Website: crate-barrel
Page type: receipt
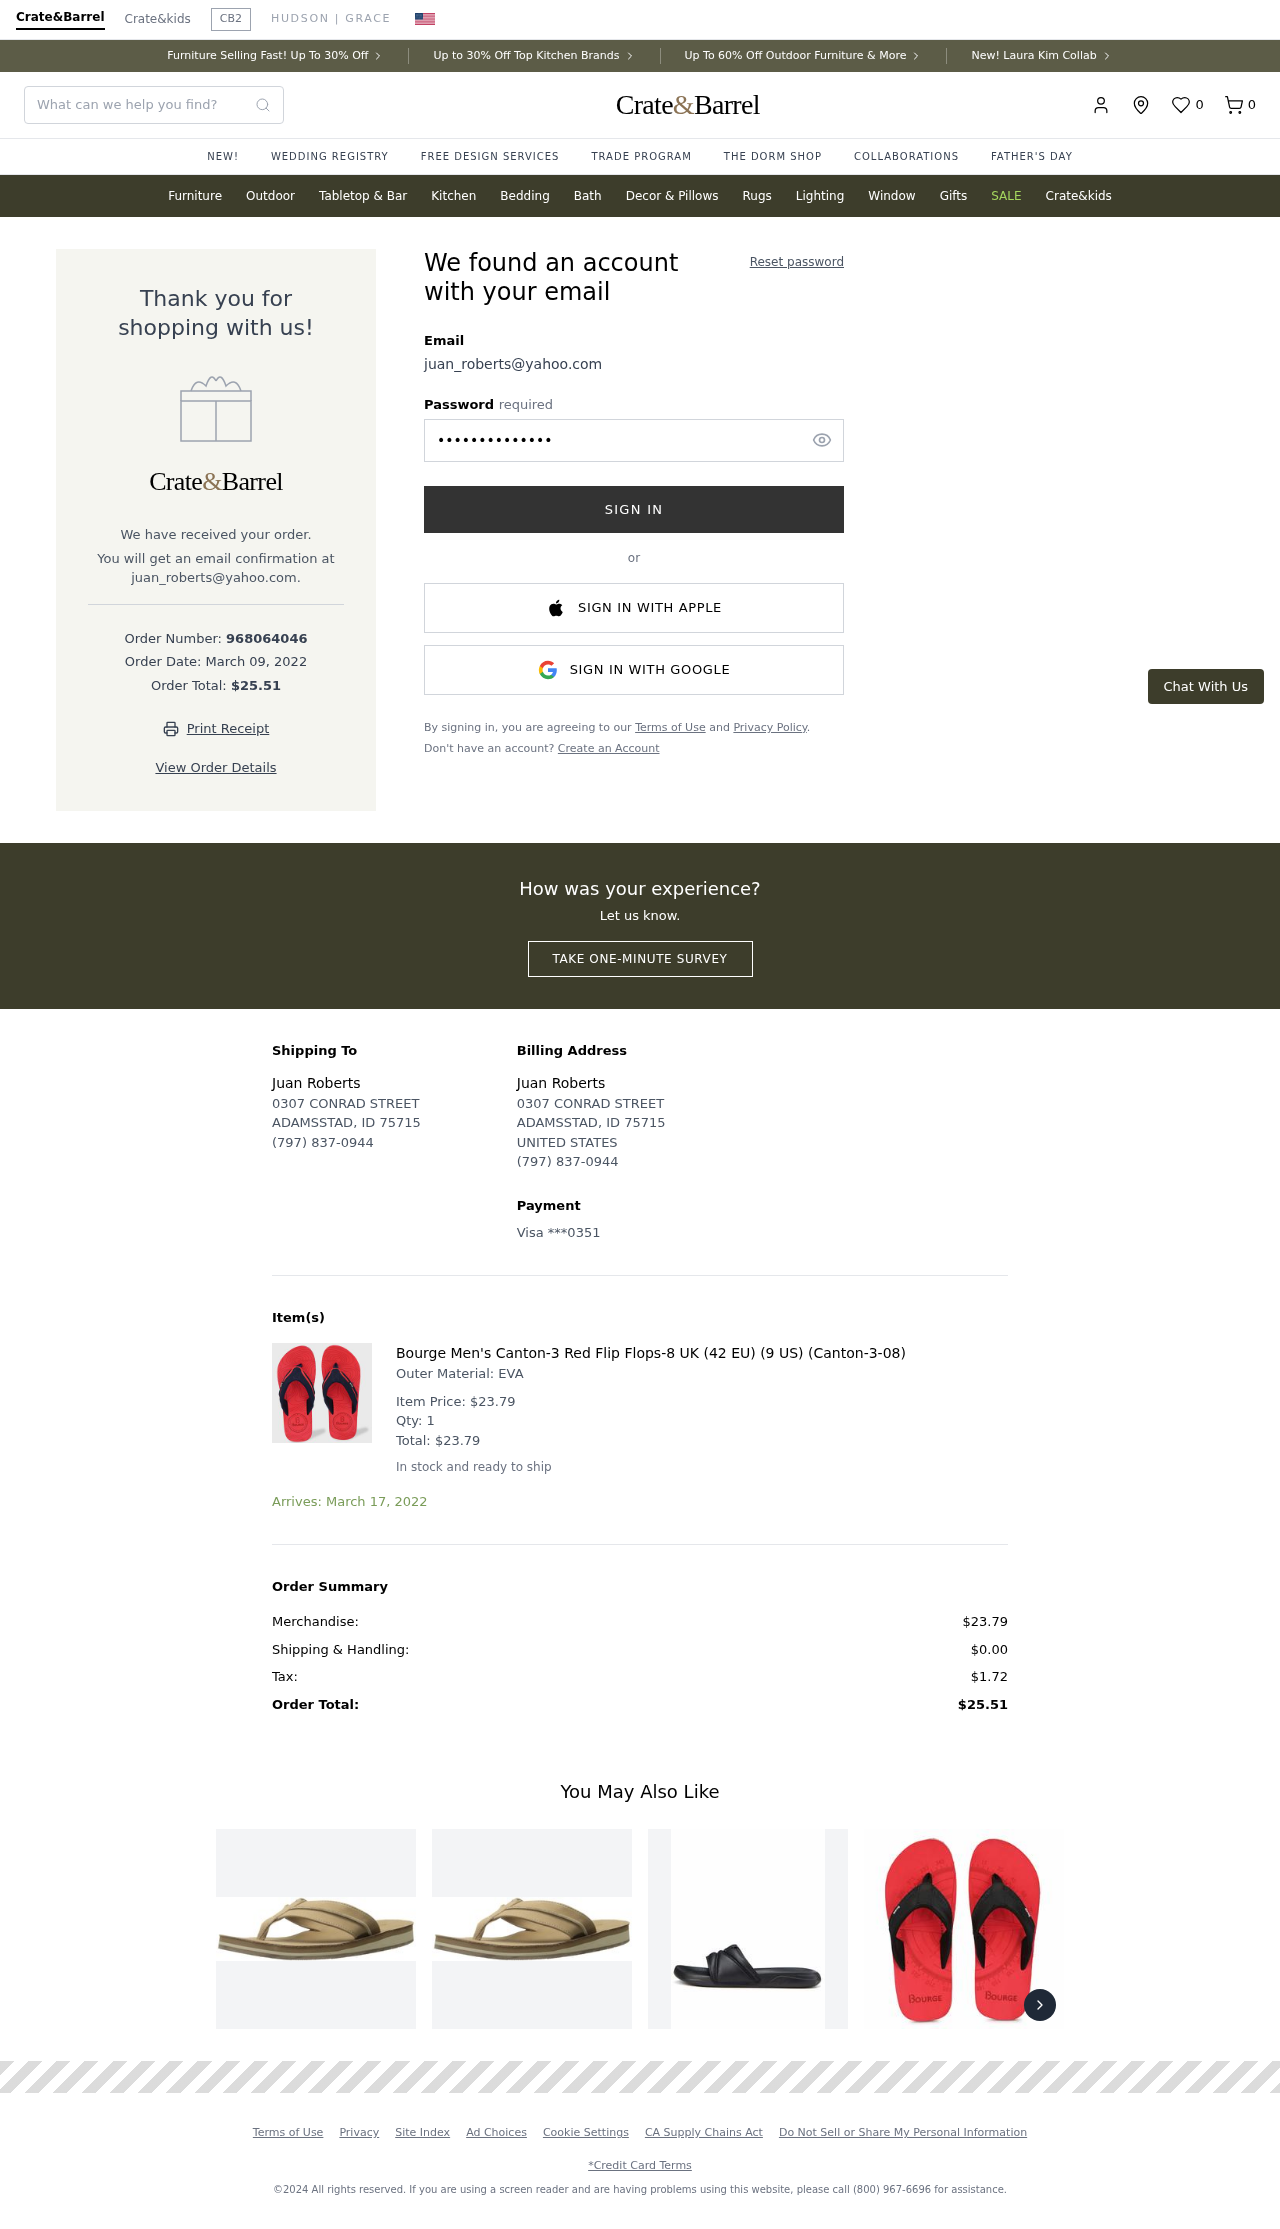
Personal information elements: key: PII_CARD_LAST4
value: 0351
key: PII_CARD_TYPE
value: Visa
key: PII_COUNTRY
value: UNITED STATES
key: PII_EMAIL
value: juan_roberts@yahoo.com
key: PII_FULLNAME
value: Juan Roberts
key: PII_STREET
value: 0307 CONRAD STREET
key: PII_EMAIL2
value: juan_roberts@yahoo.com
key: PII_CITY_STATE_ZIP
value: ADAMSSTAD, ID 75715
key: PII_PHONE
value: (797) 837-0944
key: PII_FULLNAME2
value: Juan Roberts
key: PII_STREET2
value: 0307 CONRAD STREET
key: PII_POSTCODE
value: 75715
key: PII_STATE_ABBR
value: ID
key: PII_POSTCODE_FULL
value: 75715
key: PII_POSTCODE_NUMERIC
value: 75715
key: PII_PHONE2
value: (797) 837-0944
Product elements: key: PRODUCT1_DESC
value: Outer Material: EVA
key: PRODUCT1_NAME
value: Bourge Men's Canton-3 Red Flip Flops-8 UK (42 EU) (9 US) (Canton-3-08)
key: PRODUCT1_PRICE
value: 23.79
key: PRODUCT1_QUANTITY
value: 1
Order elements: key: ORDER_NUM_ITEMS
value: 0
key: ORDER_ID
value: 968064046
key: ORDER_DATE
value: March 09, 2022
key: ORDER_TOTAL
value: $25.51
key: ORDER_ITEM_TOTAL
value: $23.79
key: ORDER_DELIVERY_DATE
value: Arrives: March 17, 2022
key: ORDER_SUBTOTAL
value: $23.79
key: ORDER_SHIPPING_COST
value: $0.00
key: ORDER_TAX
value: $1.72
Search elements: key: HEADER_SEARCH
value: What can we help you find?
Other elements: key: FAVORITES_COUNT
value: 0